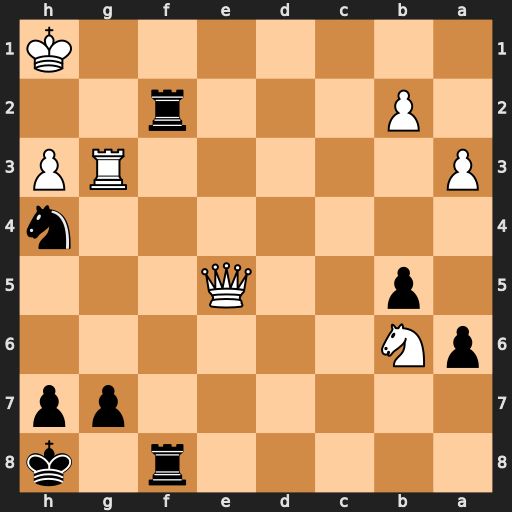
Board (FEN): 5r1k/6pp/pN6/1p2Q3/7n/P5RP/1P3r2/7K
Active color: b
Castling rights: -
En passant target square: -
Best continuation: Rf1+ Rg1 Rxg1+ Kxg1 Nf3+ Kf2 Nxe5+